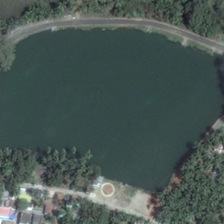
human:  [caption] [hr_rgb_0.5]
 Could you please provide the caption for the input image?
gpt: many green trees and some buildings are around an almost rectangular pond .

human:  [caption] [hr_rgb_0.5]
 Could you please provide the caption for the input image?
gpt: many green trees and some buildings are around an almost rectangular pond .

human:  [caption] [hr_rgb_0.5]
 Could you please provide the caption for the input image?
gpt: many green trees and some buildings are around an almost rectangular pond .

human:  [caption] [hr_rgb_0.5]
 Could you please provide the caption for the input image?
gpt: many green trees and some buildings are around an almost rectangular pond .

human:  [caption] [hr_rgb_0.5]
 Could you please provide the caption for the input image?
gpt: many green trees and some buildings are around an almost rectangular pond .